Question: I often see this a lot on GitHub. How can I reproduce this animated .gif effect?
<URL>

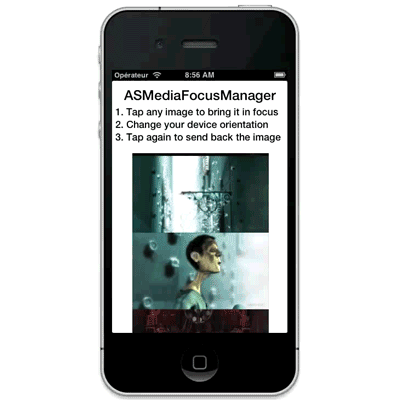
Answer: You can record your screen with QuickTime and then convert that MOV file into a GIF.
Open QuickTime and click on the "File" menu then "New Screen Recording".

Drag your pointer to select the region of the screen you want to record, and then click the Start Recording button within the region.

When you're finished, stop recording. To stop recording, click the stop button in the menu bar. Now, go back to "File" menu and click "Export".

Save your screen recording as a movie.
Next, you can use Photoshop to <URL> your screen recording and export it as a GIF.